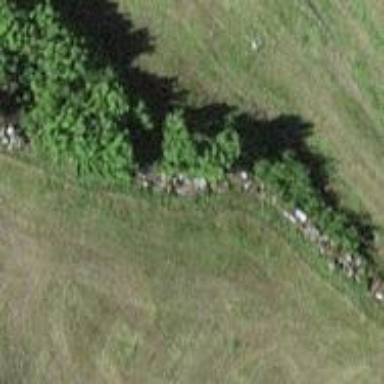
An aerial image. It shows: Wall made of dry stone.